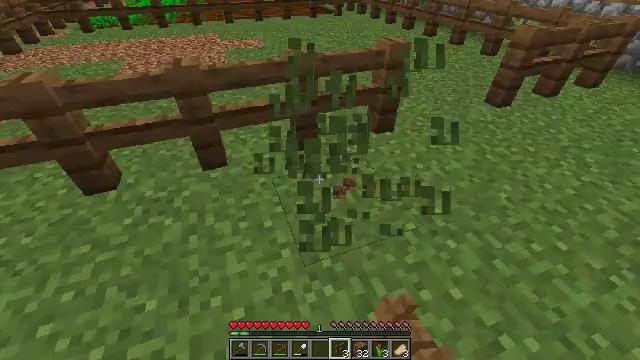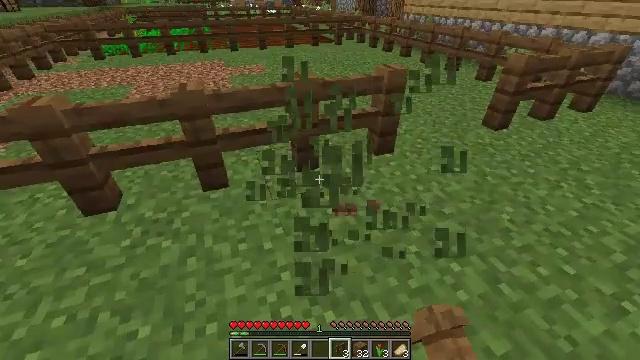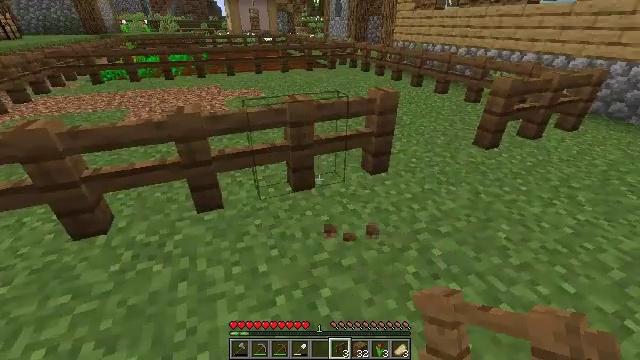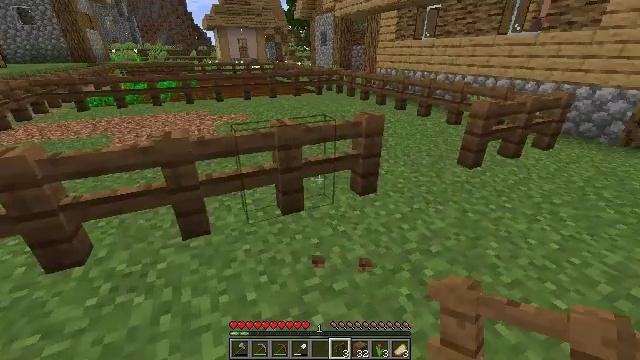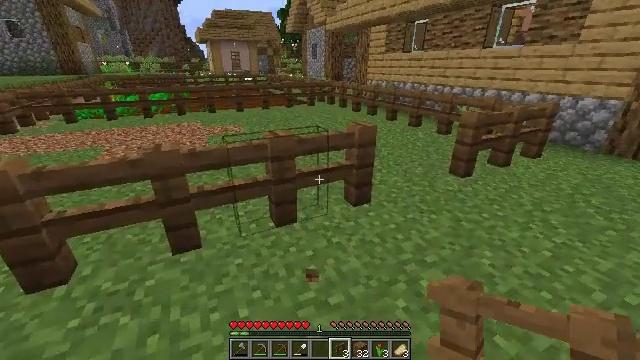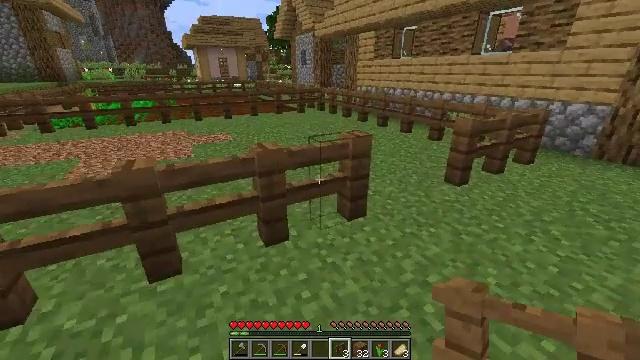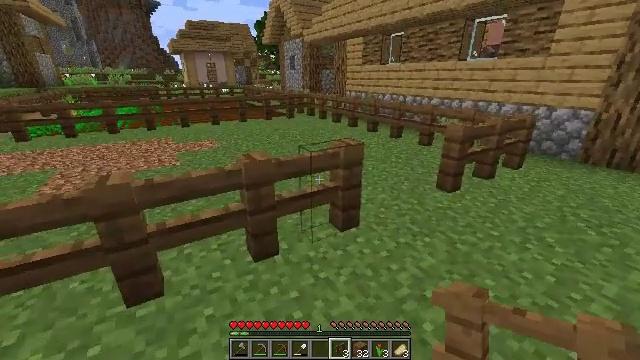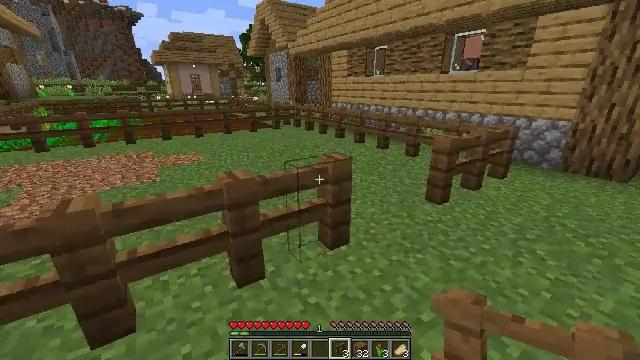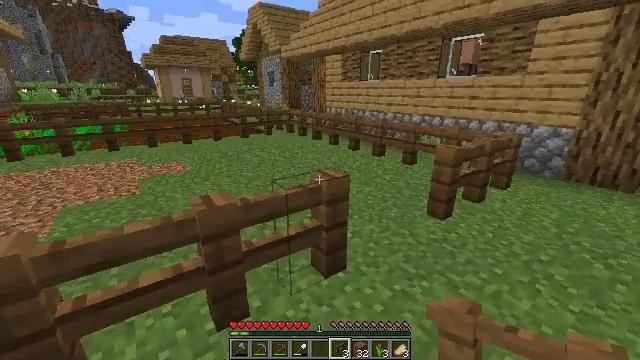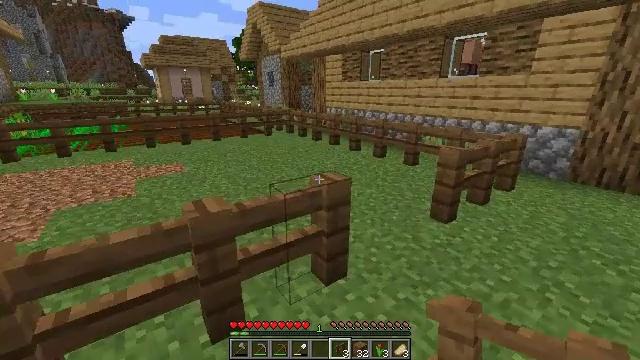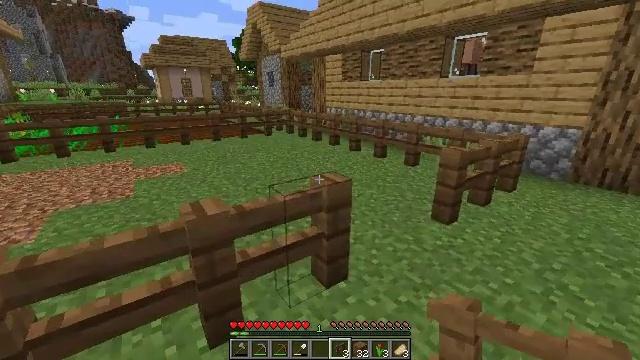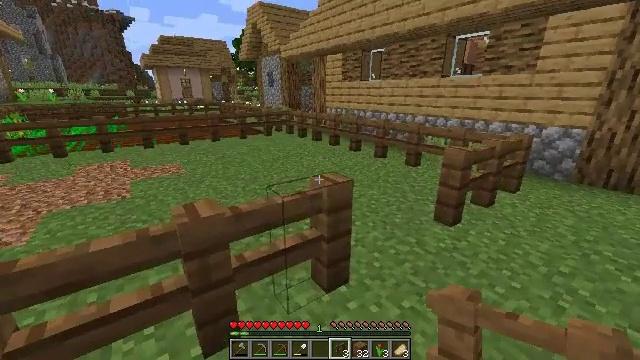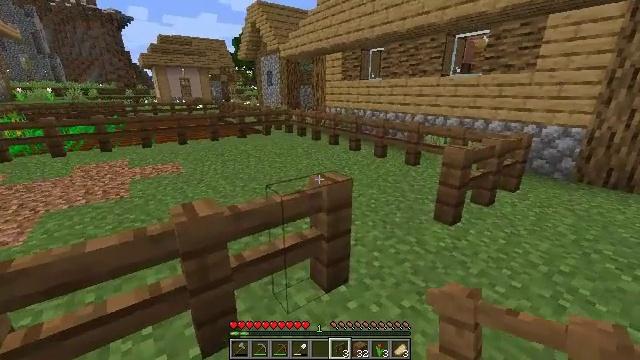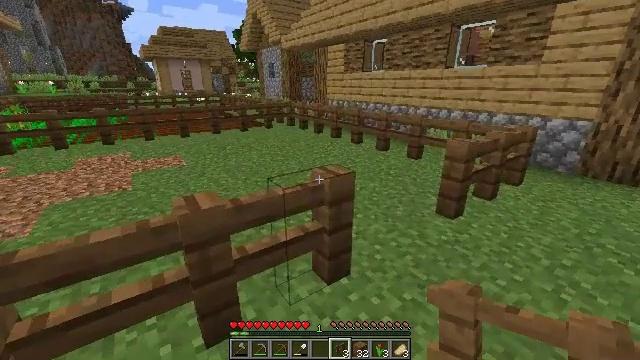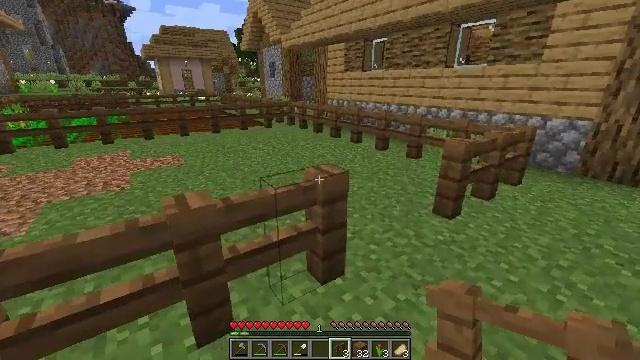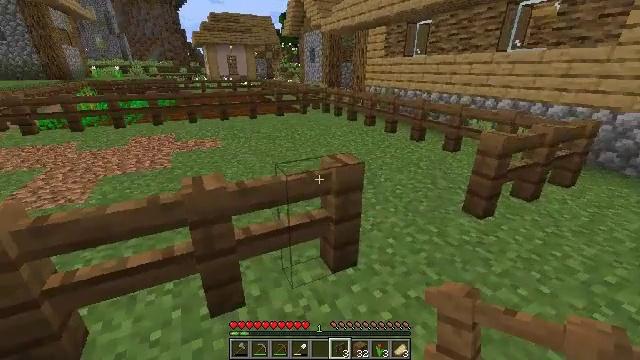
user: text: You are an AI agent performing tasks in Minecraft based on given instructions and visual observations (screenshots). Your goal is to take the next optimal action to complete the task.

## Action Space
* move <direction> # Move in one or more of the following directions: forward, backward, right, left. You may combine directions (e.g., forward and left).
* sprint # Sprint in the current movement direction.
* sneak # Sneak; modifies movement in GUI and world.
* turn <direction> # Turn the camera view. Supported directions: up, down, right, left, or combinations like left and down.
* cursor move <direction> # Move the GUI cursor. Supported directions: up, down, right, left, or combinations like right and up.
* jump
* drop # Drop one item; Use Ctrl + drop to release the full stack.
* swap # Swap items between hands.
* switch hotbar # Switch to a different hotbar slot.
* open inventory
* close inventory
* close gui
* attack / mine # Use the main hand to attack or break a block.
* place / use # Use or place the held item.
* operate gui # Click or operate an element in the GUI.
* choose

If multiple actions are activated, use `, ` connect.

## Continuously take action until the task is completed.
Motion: motion action
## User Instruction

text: Break the spruce fence to collect it.
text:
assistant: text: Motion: turn up
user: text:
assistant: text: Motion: turn right and up
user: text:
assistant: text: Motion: turn right and up
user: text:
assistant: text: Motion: move forward, turn right and up
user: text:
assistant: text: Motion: move forward, turn right and up
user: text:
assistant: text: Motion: move forward, turn right and up
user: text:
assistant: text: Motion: move forward, turn right and up
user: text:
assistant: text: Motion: move forward, turn right
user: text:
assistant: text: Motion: no_op
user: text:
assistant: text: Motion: no_op
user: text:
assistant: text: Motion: no_op
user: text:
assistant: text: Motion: no_op
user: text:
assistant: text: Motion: turn down
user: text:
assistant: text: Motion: move right
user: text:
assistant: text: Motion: move right, turn left and down
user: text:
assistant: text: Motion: move right, turn left and down
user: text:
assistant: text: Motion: move right, turn left
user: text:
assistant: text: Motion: move right, turn right and up
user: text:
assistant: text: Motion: move right
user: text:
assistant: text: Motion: move right
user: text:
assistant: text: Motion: move right
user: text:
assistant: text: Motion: turn up
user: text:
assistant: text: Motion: turn left and down
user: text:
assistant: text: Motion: turn left and down
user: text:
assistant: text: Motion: turn left and down
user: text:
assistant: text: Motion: no_op
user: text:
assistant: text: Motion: no_op
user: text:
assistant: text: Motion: turn left and down, switch to hotbar 1
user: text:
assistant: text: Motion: turn left and down, switch to hotbar 1
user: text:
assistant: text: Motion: turn left and down, attack / mine, switch to hotbar 1